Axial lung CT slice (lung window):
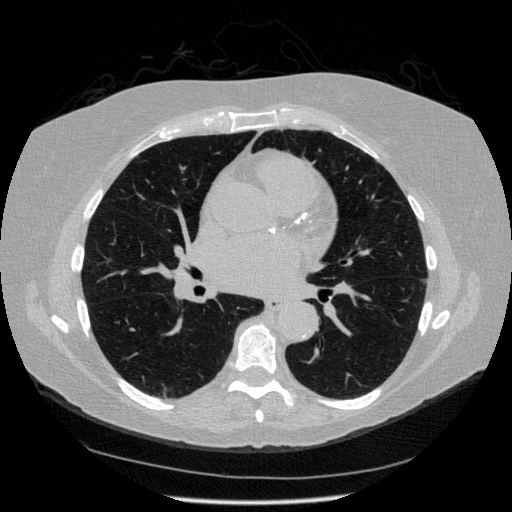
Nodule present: no